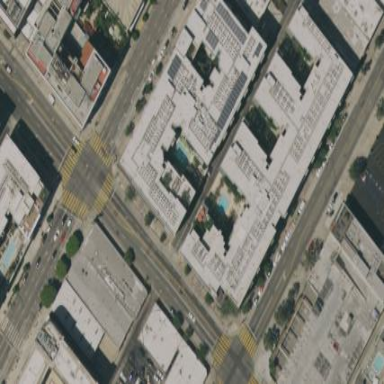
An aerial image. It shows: Residential building in area designated for residential use. The building contains apartments.